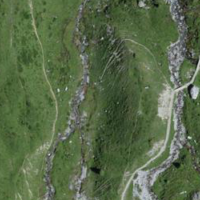
EUNIS habitat code: 26
Species observed at this site:
Saxifraga aizoides
Pinguicula alpina
Micranthes stellaris
Dactylorhiza viridis